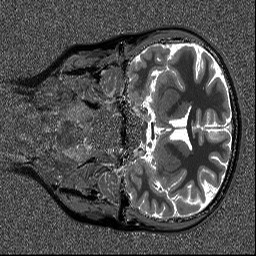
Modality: T1map
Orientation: coronal
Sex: female